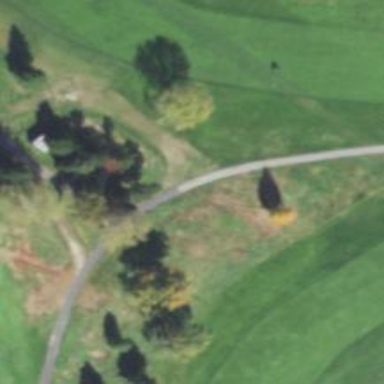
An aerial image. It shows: Path designated for golf carts.